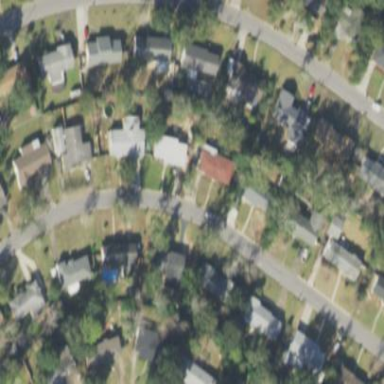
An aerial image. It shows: Residential area consisting of single-family homes.